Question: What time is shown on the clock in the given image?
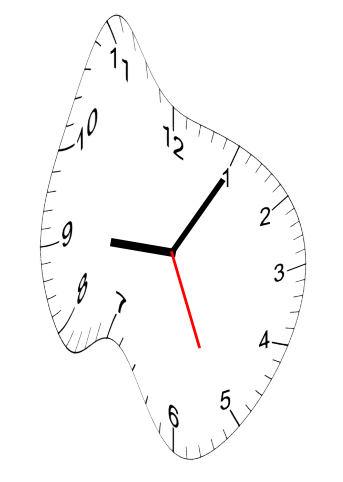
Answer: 09:05:26